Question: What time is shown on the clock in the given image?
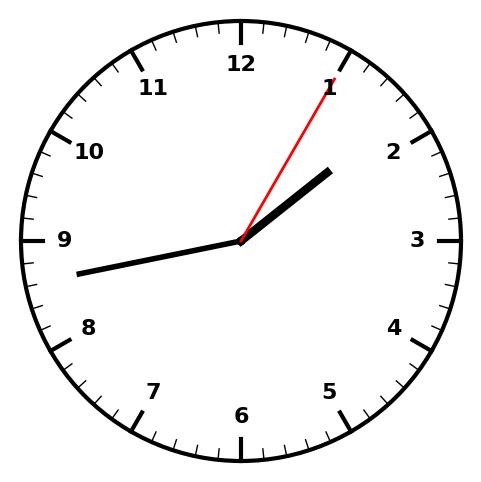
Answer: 01:43:05